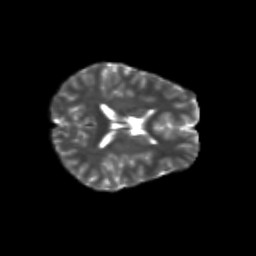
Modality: T2w
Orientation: axial
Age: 13
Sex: male
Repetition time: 9.512 s
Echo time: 0.089 s